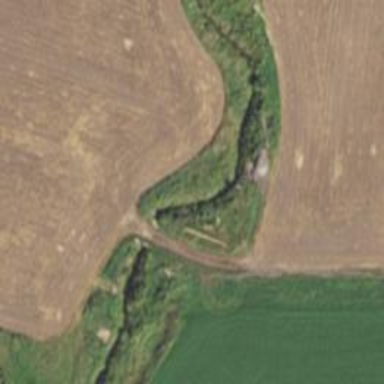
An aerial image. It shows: Culvert tunnel.